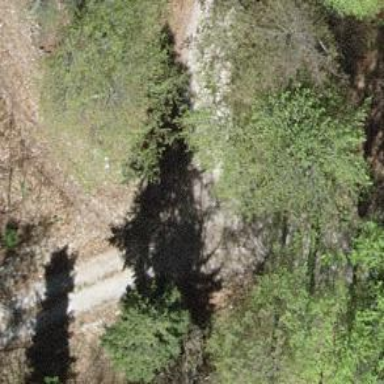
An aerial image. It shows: Unpaved track with grade2 tracktype.